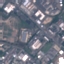
Label: Industrial